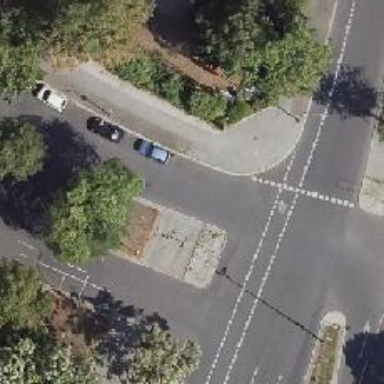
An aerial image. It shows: Asphalt footpath with unmarked crossing.